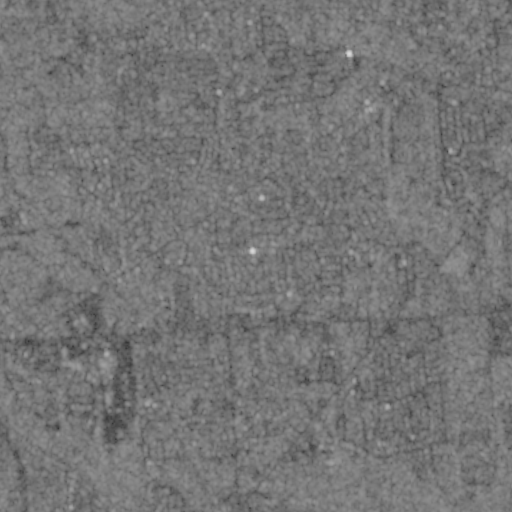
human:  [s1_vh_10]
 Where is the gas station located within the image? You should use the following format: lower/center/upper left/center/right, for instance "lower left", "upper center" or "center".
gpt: The gas station is located in the center right of the image.
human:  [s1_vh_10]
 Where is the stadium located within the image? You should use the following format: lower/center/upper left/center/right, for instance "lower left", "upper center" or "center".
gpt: The stadium is located in the lower left of the image.
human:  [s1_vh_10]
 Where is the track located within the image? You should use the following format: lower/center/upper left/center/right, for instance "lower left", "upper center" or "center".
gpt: The track is located in the lower left of the image.
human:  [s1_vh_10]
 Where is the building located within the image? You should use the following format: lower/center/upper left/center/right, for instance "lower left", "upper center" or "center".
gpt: There is no building in the image.

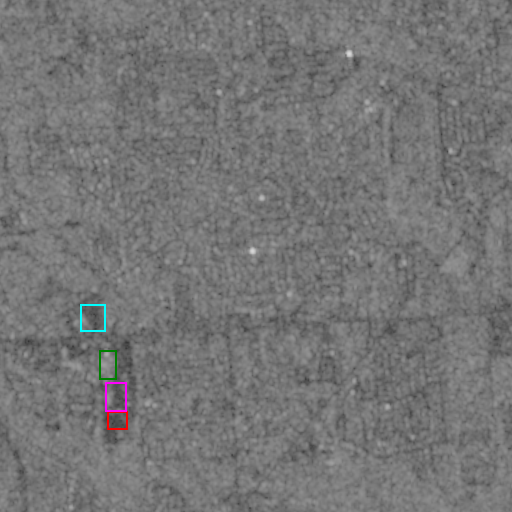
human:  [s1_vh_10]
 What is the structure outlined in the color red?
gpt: The structure outlined in red is a park.
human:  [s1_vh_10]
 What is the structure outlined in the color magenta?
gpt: The structure outlined in magenta is a stadium.
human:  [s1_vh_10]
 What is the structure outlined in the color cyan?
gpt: The structure outlined in cyan is a track.
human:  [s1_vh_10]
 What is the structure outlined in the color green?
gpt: The structure outlined in green is a building.
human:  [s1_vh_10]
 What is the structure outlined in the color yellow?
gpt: There is no yellow outline.